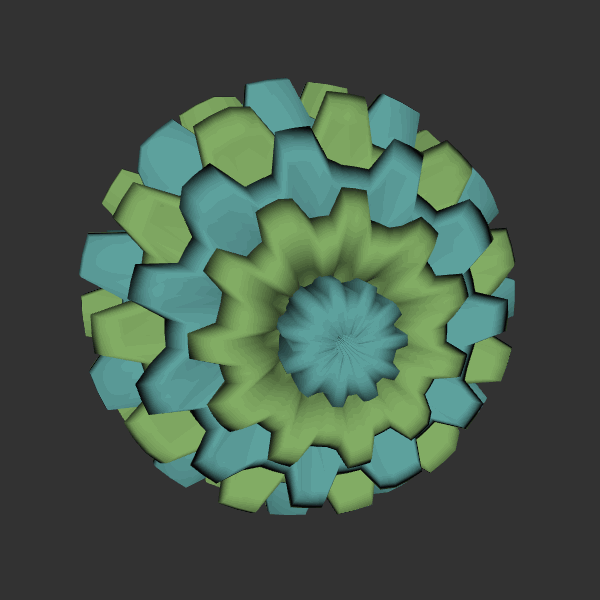
Background: dark